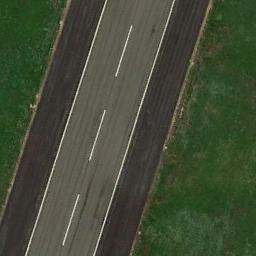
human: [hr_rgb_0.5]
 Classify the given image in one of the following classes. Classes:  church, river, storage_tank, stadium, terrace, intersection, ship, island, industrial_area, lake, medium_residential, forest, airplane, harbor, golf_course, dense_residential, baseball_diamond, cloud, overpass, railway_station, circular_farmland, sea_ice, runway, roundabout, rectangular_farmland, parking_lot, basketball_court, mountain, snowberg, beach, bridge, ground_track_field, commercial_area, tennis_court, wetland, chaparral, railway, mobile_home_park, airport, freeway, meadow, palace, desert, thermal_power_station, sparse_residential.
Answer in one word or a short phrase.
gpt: runway